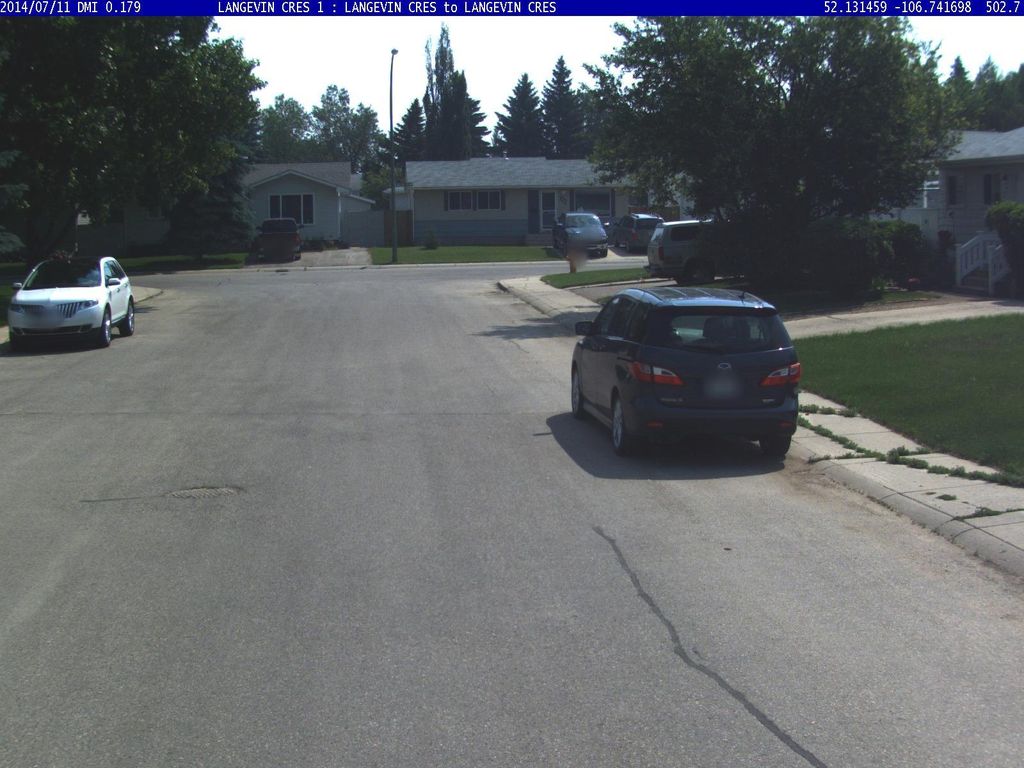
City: saskatoon